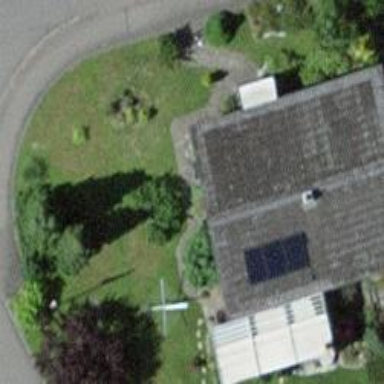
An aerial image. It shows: Simple and straightforward house.